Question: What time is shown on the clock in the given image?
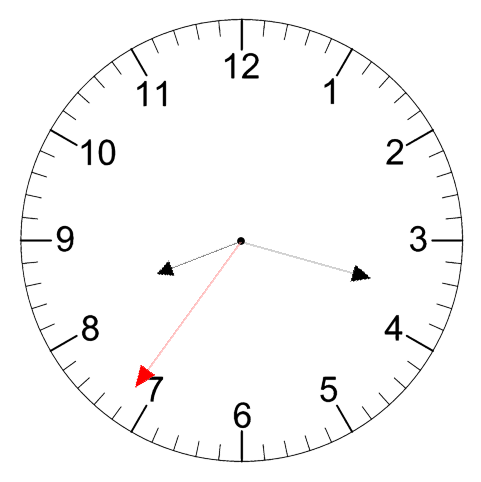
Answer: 08:17:36